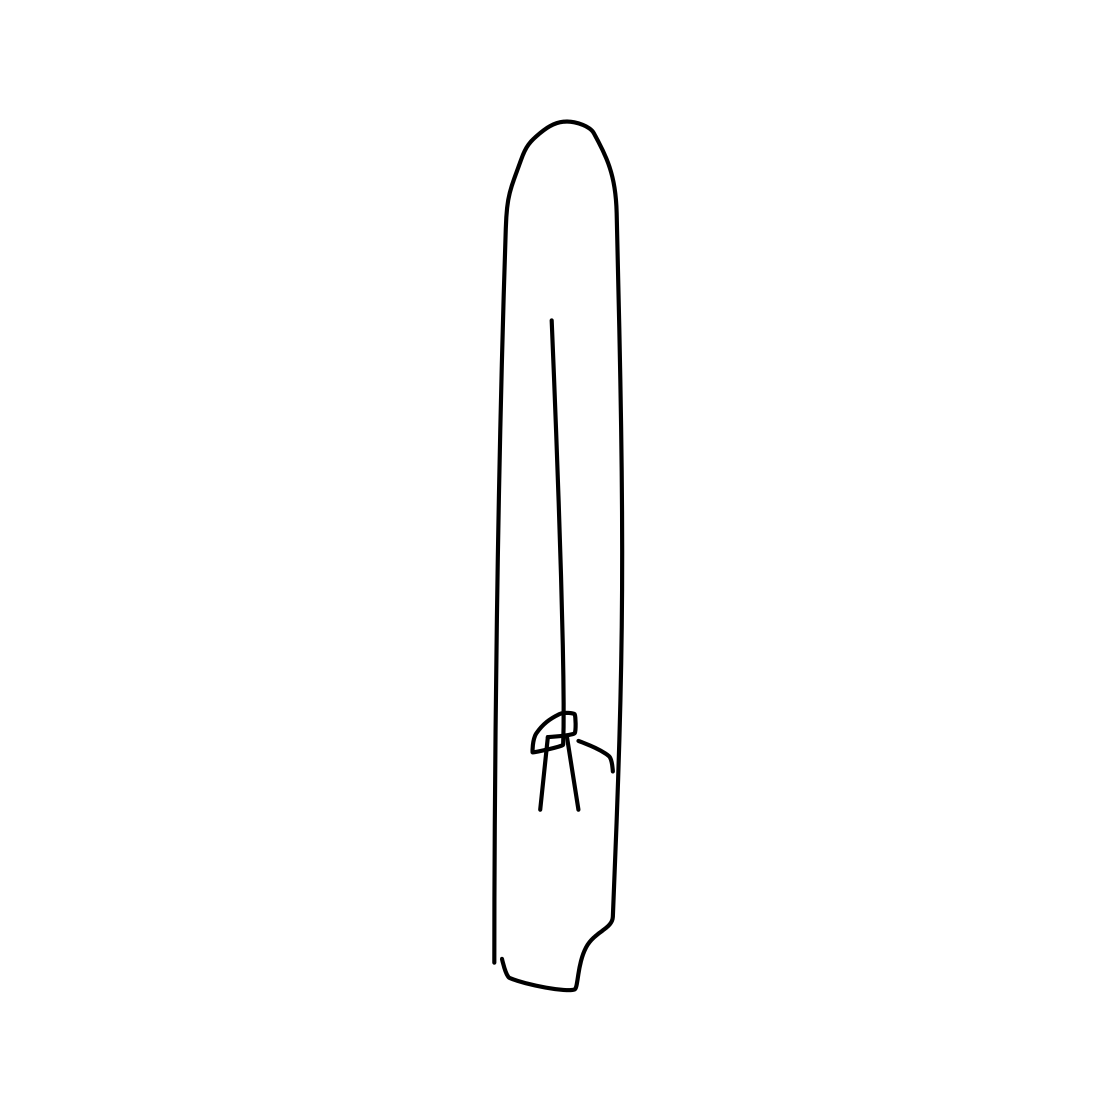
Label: snowboard